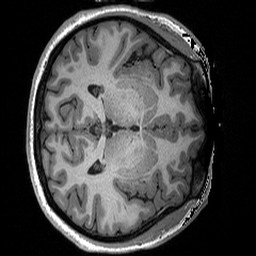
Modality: T1w
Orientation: axial
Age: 23
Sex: female
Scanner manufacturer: siemens
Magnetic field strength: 3 T
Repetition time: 2.3 s
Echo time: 0.00298 s